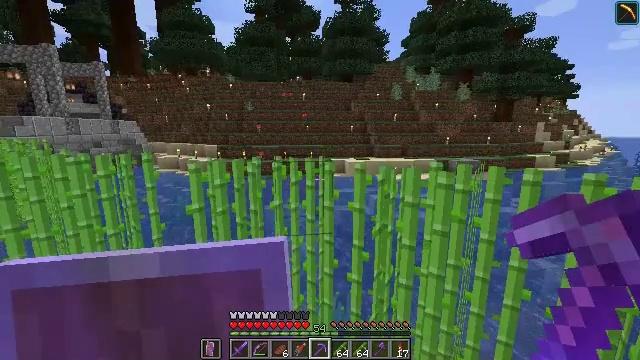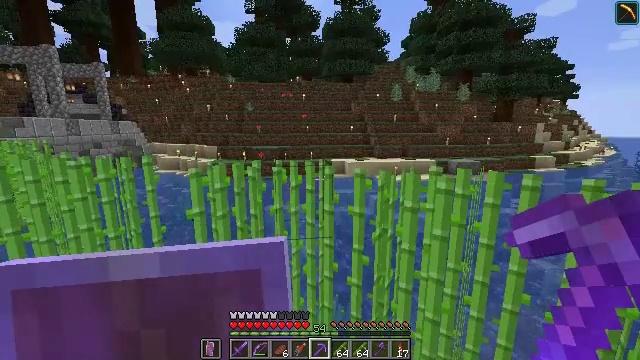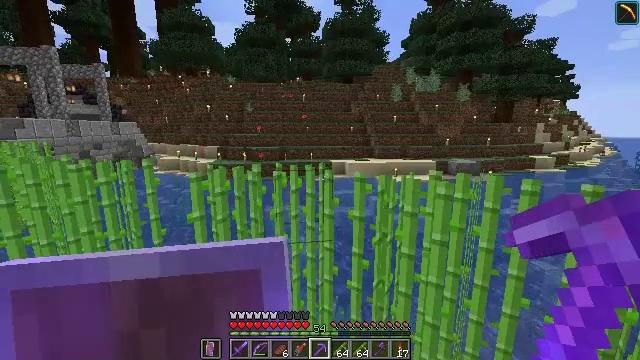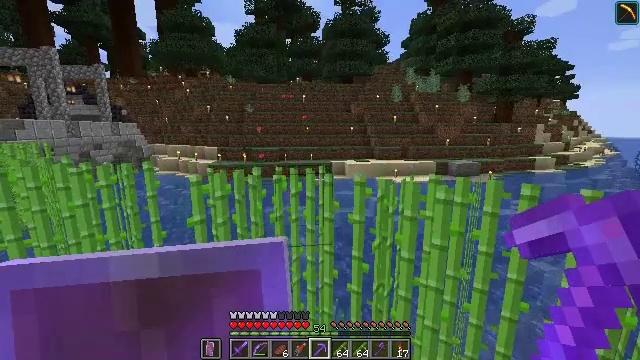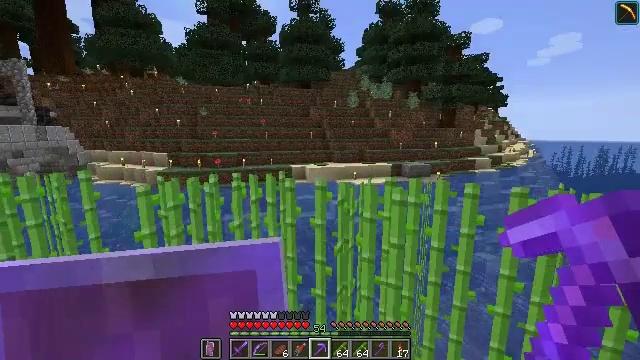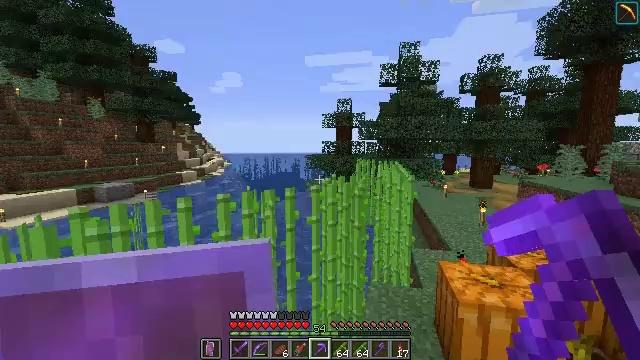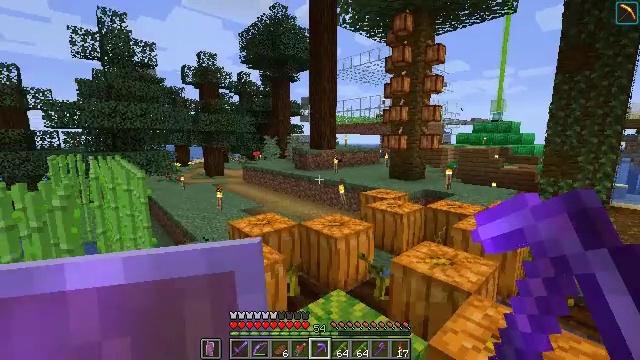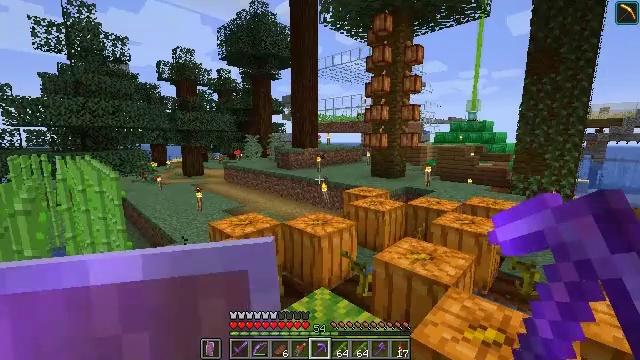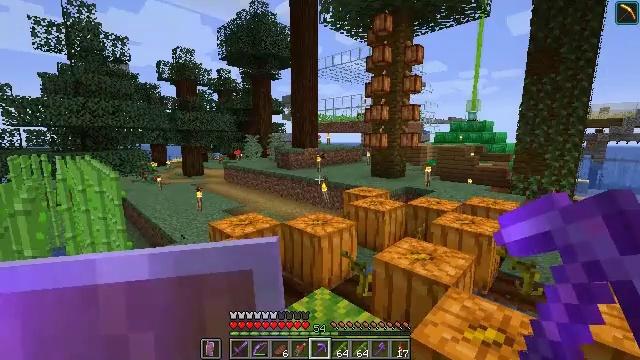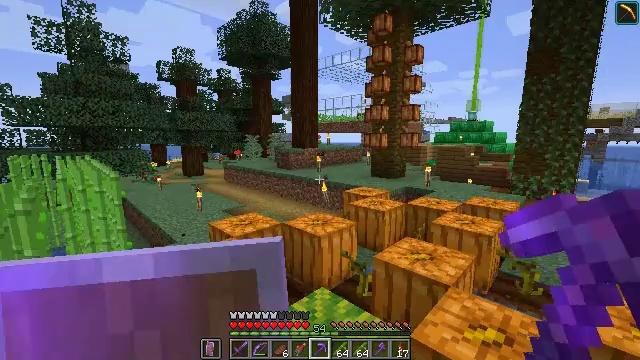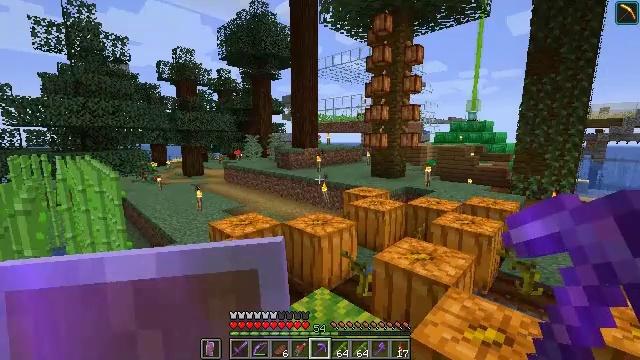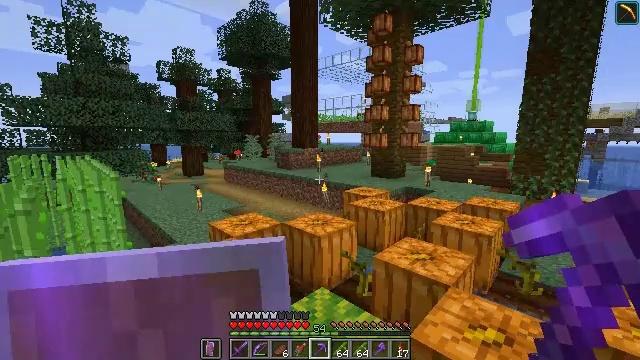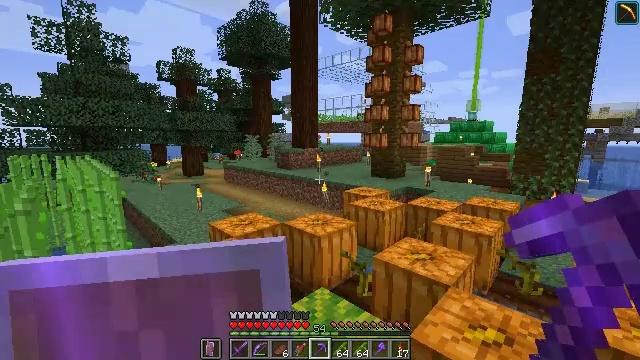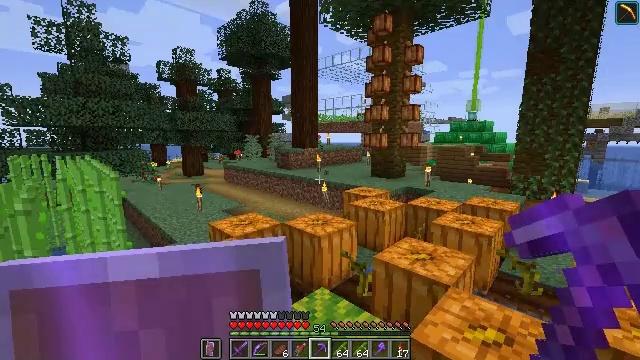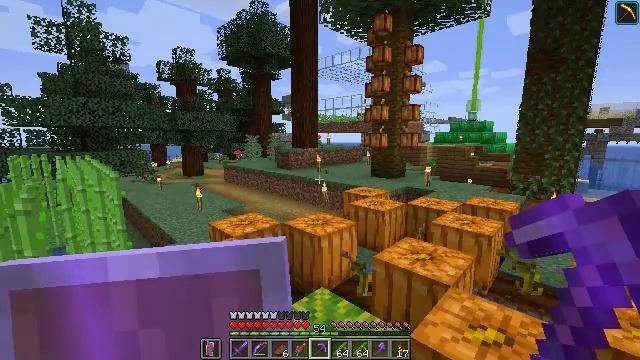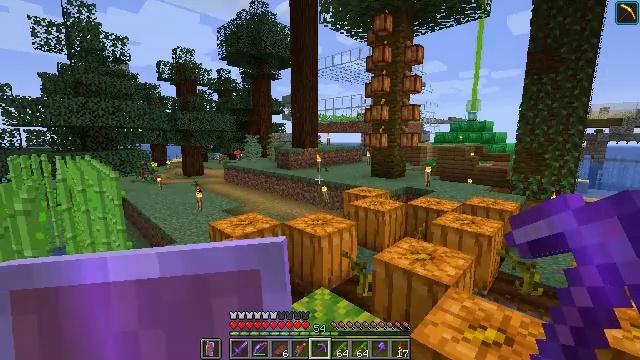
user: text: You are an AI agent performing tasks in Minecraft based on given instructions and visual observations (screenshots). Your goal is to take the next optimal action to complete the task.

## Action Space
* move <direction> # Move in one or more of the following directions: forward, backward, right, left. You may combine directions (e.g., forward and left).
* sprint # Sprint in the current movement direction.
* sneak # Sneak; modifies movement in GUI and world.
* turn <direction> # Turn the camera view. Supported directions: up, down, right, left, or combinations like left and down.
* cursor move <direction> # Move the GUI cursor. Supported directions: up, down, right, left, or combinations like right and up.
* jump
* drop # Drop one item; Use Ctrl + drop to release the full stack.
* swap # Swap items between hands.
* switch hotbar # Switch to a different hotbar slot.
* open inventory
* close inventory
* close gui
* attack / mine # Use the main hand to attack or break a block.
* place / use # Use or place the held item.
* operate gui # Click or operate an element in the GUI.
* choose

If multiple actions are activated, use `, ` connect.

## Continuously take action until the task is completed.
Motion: motion action
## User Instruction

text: Collect spruce log for building materials.
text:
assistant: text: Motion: no_op
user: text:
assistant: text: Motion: no_op
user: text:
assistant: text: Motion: no_op
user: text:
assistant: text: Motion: turn right
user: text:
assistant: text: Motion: turn right and up
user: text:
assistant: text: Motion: turn right and down
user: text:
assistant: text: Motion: turn right
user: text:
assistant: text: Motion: no_op
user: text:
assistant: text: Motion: no_op
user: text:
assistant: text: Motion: no_op
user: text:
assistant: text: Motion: no_op
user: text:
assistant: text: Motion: no_op
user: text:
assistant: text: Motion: no_op
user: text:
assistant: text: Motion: no_op
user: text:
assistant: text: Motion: no_op
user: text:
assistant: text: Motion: no_op
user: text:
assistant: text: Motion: no_op
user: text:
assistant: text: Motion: turn right and up
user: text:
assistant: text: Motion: no_op
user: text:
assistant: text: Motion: no_op
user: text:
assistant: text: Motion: no_op
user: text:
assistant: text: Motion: no_op
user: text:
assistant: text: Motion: no_op
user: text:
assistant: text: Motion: no_op
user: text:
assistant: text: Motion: no_op
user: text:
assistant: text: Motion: no_op
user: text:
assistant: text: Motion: turn right and up
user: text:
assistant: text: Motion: turn right and up
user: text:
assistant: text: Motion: turn up
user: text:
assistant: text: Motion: no_op